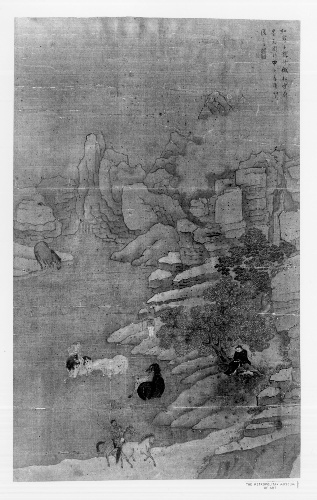
Artist: Zhao Songxue
Artist bio: Korean, 17th century
Date: 17th century
Object type: Painting
Classification: Paintings
Medium: Framed painting; ink on silk
Culture: Korea
Period: Joseon dynasty (1392–1910)
Dimensions: 23 5/8 x 14 3/8 in. (60 x 36.5 cm)
Department: Asian Art
Credit line: Rogers Fund, 1915
Accession year: 1915
Repository: Metropolitan Museum of Art, New York, NY
Tags: Men|Horses